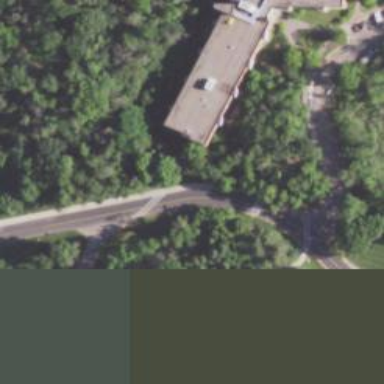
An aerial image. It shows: Dormitory building.